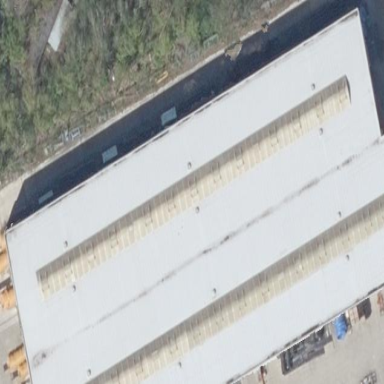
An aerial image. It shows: Industrial building.